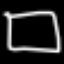
Label: square